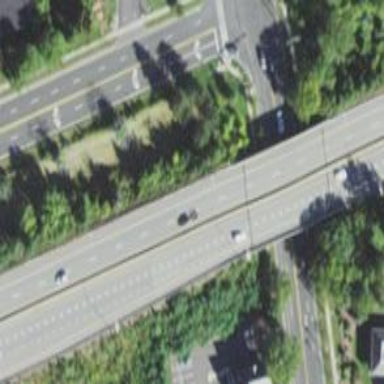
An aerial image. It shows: Bridge over motorway.